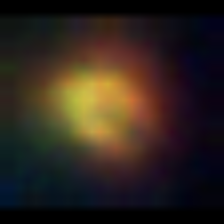
Taxon: NanoPlankton
Group: Other